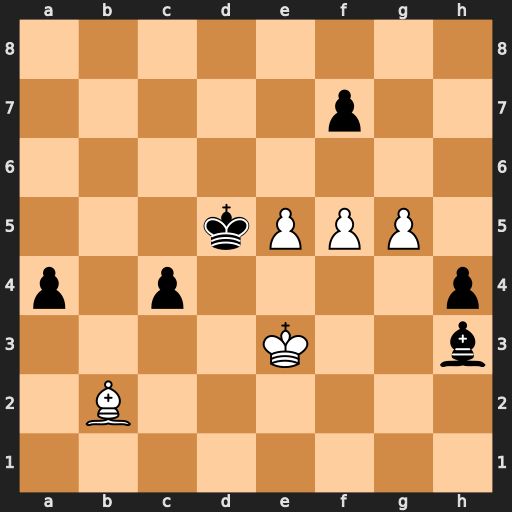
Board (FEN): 8/5p2/8/3kPPP1/p1p4p/4K2b/1B6/8
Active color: w
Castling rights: -
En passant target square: -
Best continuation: e6 fxe6 f6